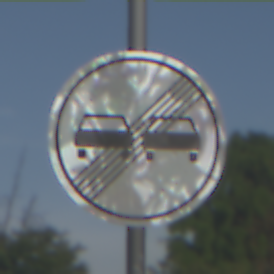
Verkehrszeichen: EndeUeberholverbot
Umgebung: Outdoor, Suburban
Tageszeit: SunriseSunset
Wetter: PartlyCloudy
Licht: Natural
Jahreszeit: NotSpecified
Kontrast: HighContrast